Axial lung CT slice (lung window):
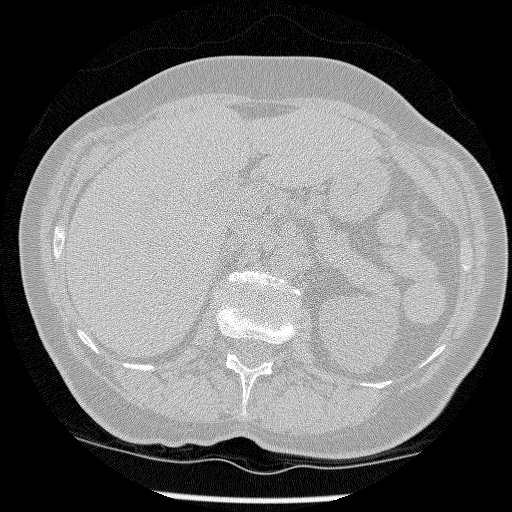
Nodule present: no